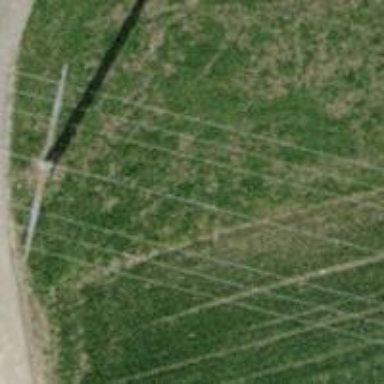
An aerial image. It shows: Concrete power pole.